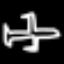
Label: airplane